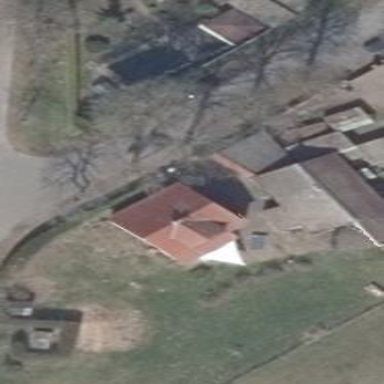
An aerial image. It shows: Stable building.